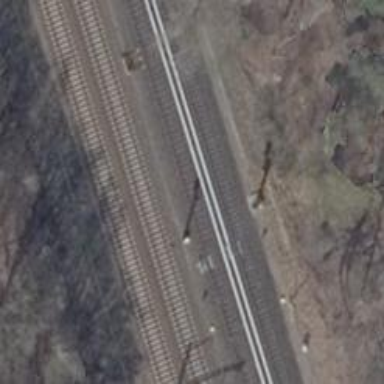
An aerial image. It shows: Railway signal.